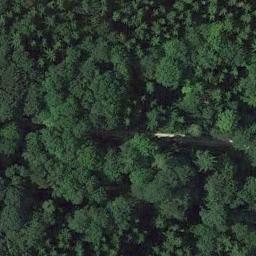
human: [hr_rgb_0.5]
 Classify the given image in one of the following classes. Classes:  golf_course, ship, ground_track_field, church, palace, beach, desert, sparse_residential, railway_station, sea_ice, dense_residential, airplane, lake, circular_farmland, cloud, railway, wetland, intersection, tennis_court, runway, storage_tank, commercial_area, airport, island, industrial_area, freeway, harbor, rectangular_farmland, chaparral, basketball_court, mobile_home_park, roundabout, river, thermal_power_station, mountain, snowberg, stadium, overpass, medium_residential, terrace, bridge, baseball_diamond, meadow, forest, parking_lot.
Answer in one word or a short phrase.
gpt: forest